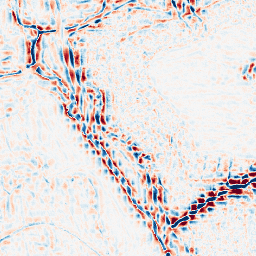
Category: wavelet
Decomposition family: wavelet_reverse_biorthogonal
Decomposition parameters: wavelet: rbio5.5
level: 3
Upsampling method: quartic
Upsampling parameters: scale: 8
Upsampling scale: 8